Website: home-depot
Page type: newsletter-management
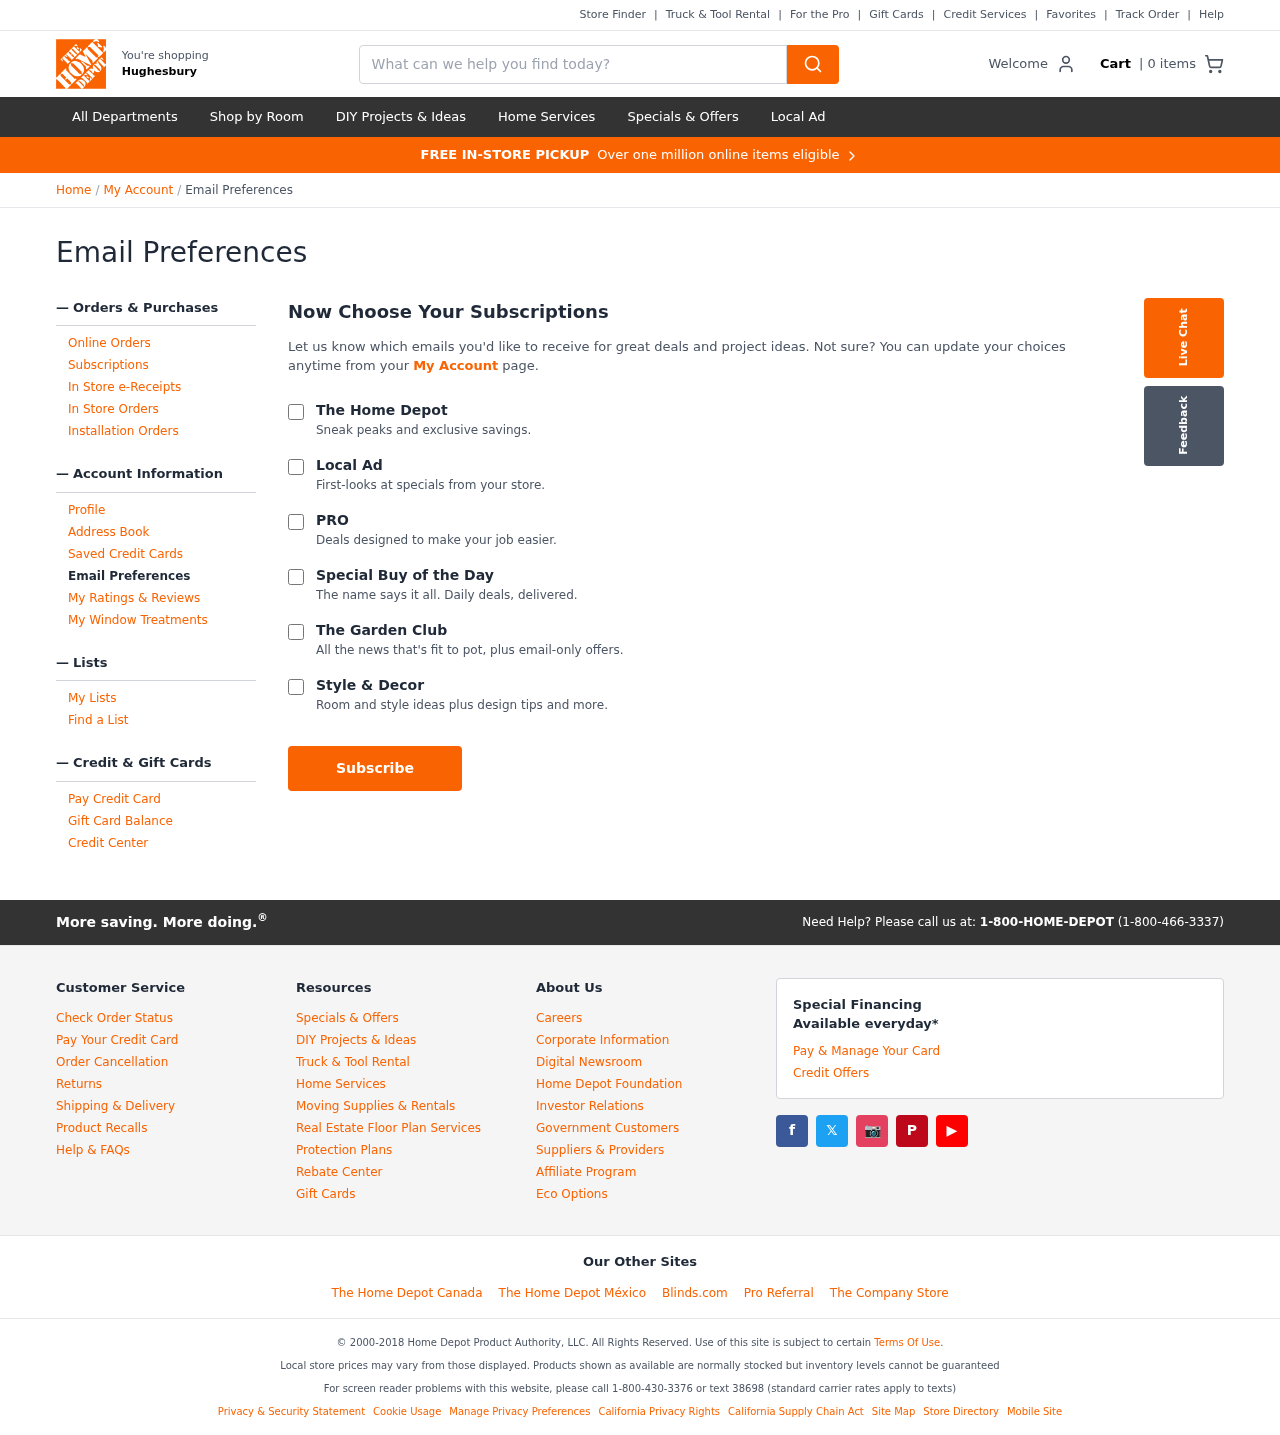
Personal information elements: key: PII_CITY
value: Hughesbury
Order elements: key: ORDER_NUM_ITEMS
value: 0
Search elements: key: HEADER_SEARCH
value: What can we help you find today?